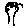
Label: tree